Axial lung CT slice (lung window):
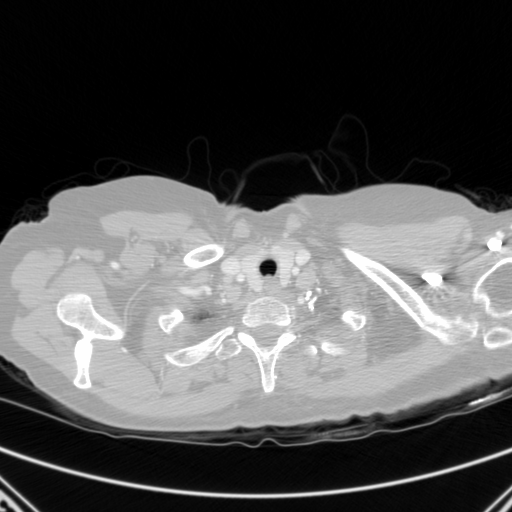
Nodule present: no